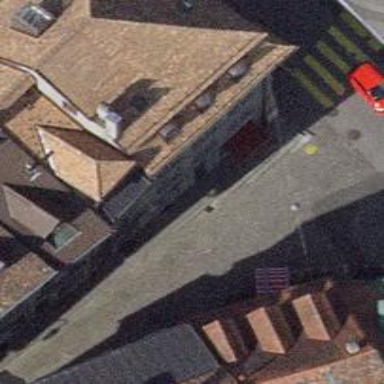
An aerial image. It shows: Furniture shop.